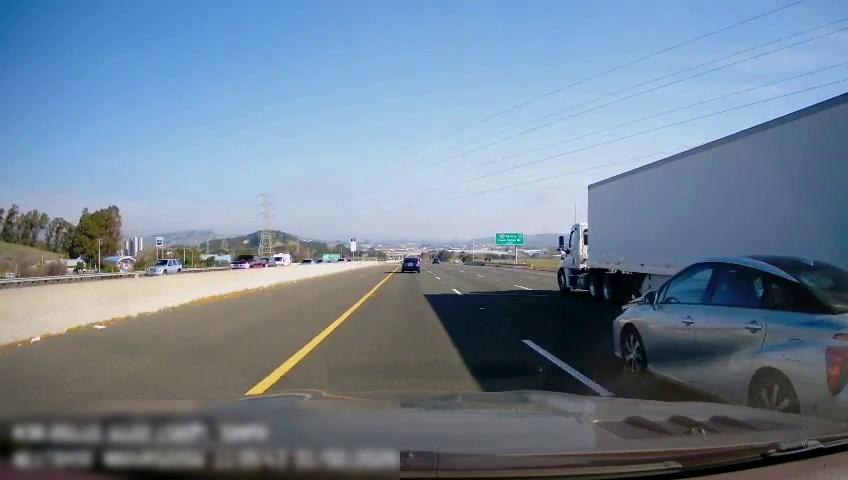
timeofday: Day
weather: Sunny
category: Drivable Space
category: Vehicles | Other LV
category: Vehicles | Car
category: Vehicles | Car
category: Vehicles | SUV
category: Vehicles | Truck
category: Lanes | Current Lane
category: Lanes | Current Lane
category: Lanes | Alternate Lane
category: Lanes | Alternate Lane
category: Lanes | Alternate Lane
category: Traffic | Signs
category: Traffic | Signs
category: Traffic | Signs